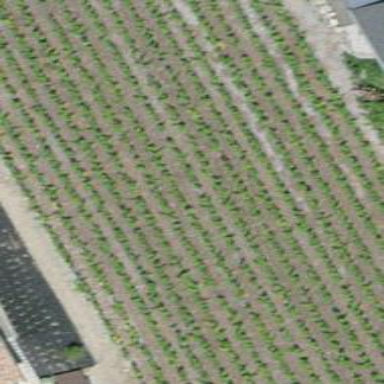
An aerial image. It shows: Vineyard where grapes are grown.